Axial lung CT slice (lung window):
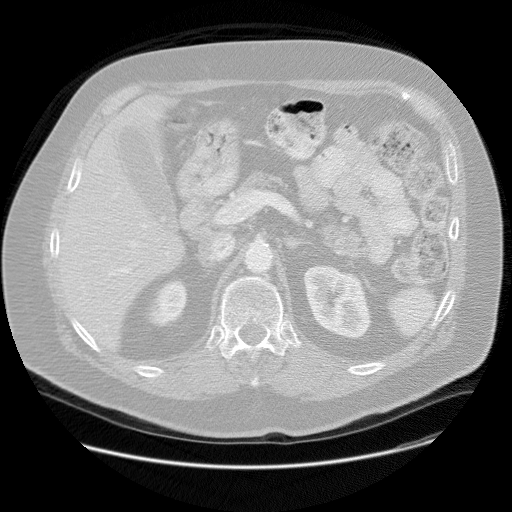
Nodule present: no